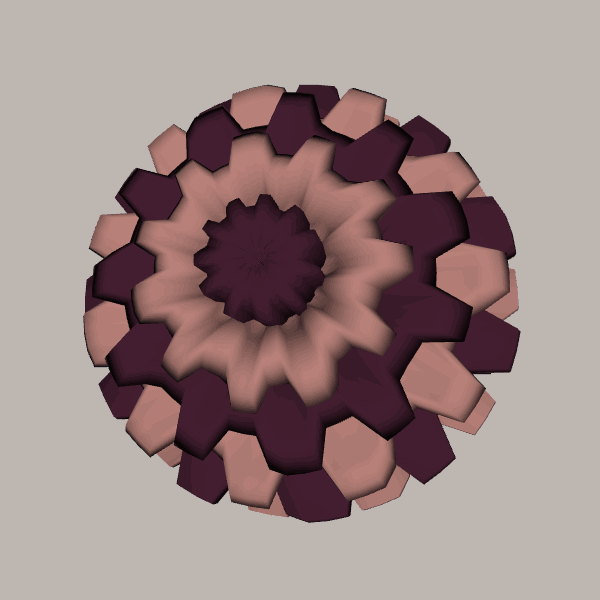
Background: light